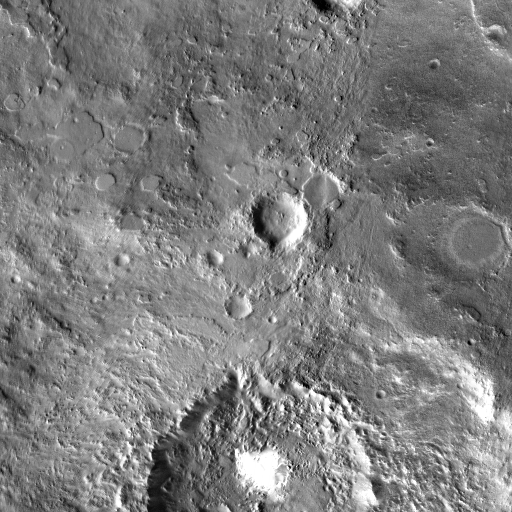
Crater classes present: Background, Other, Buried